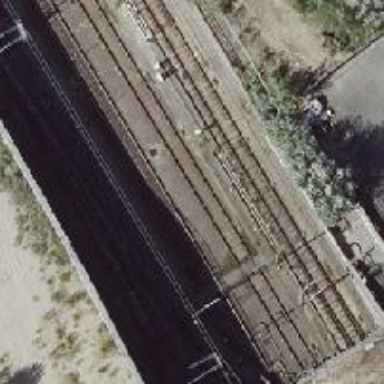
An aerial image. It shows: Railway track with contact lines for electrification.